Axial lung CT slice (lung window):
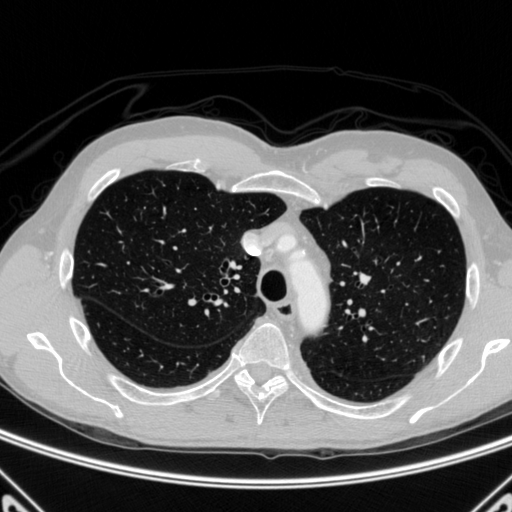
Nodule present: no